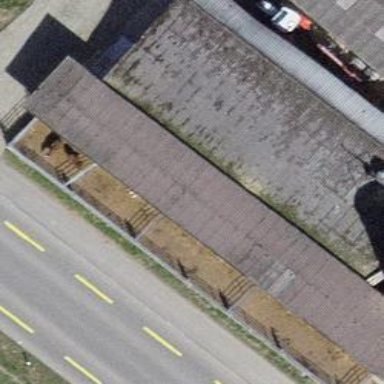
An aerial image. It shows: Cowshed building.